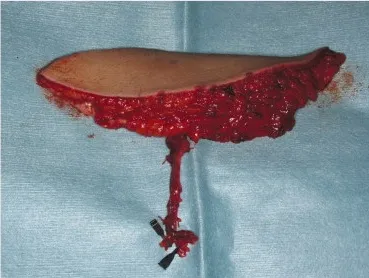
(c) A 15 x 8 cm anterolateral thigh flap with 8 x 8 cm of fascia was harvested.
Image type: medical_photograph (other_medical_photograph)